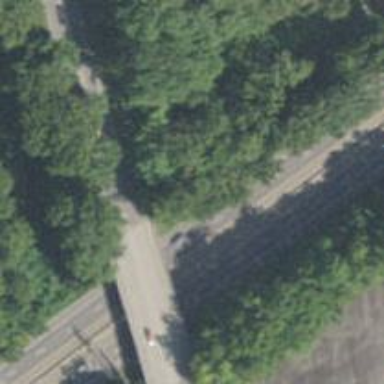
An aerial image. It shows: Culvert tunnel.